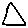
Label: triangle